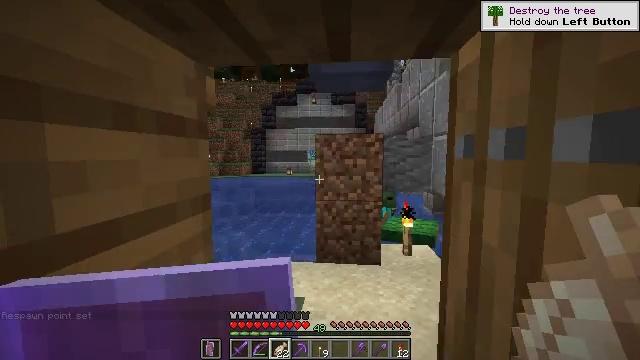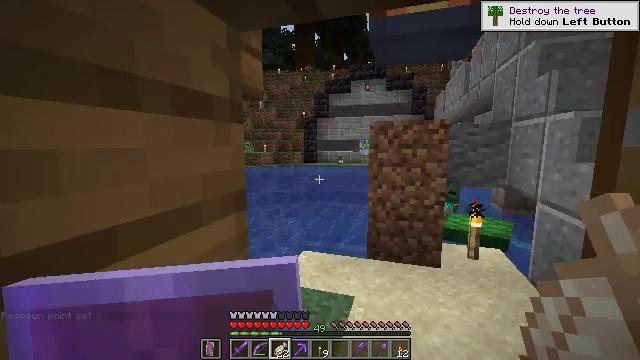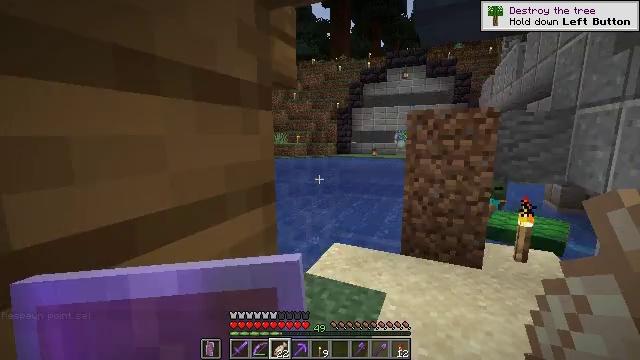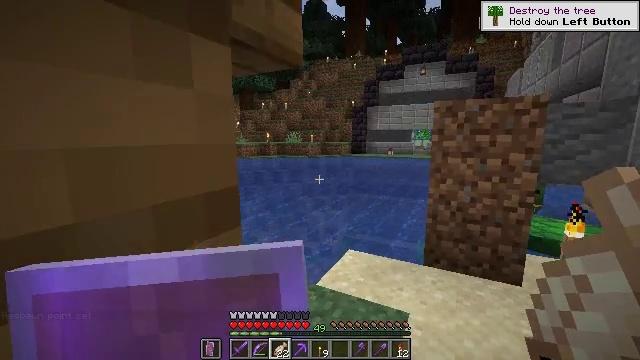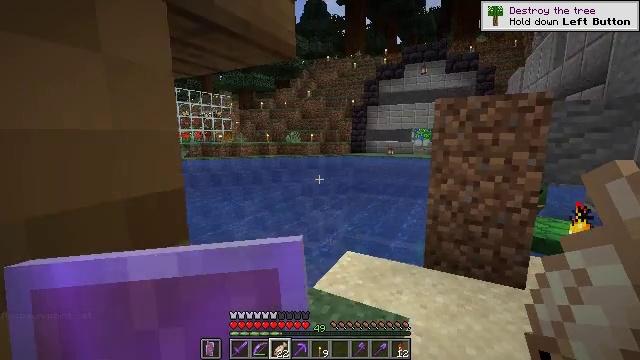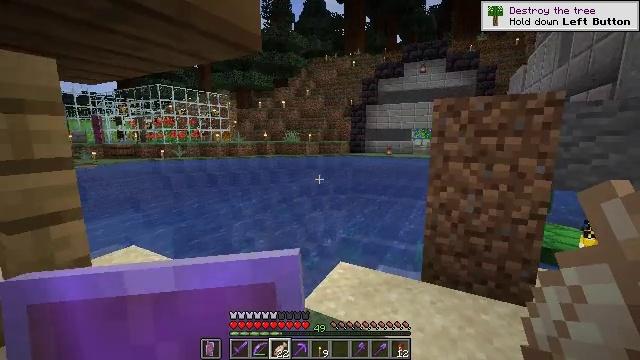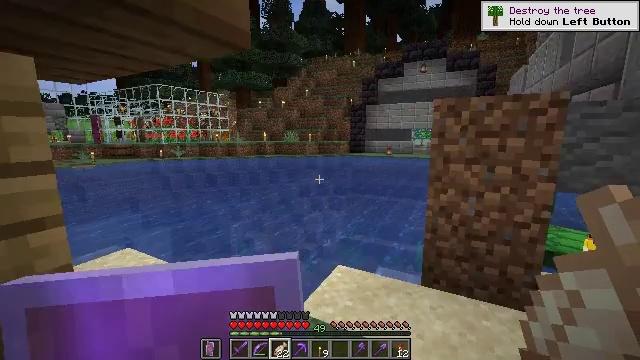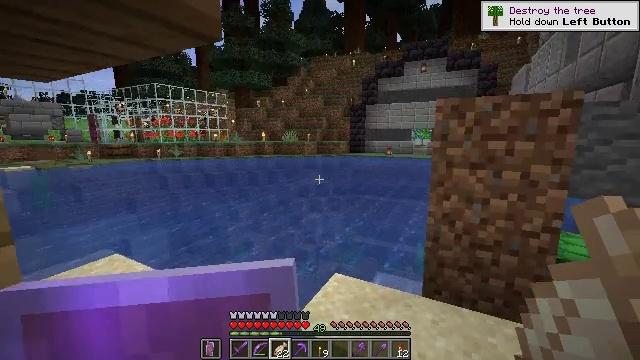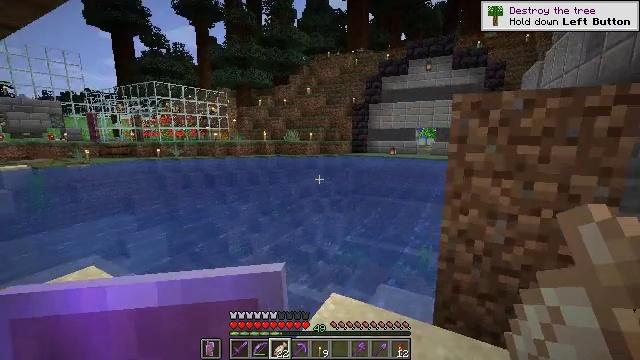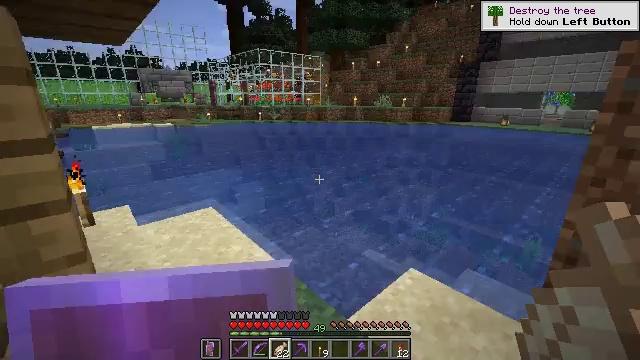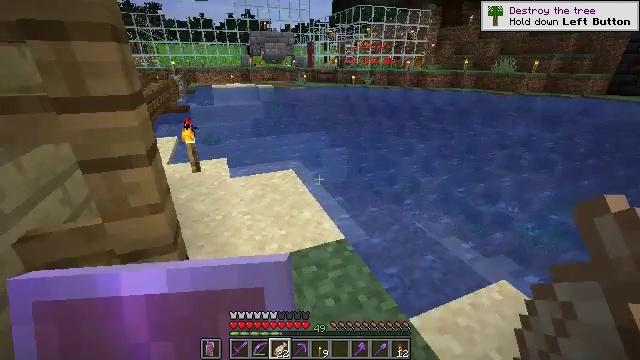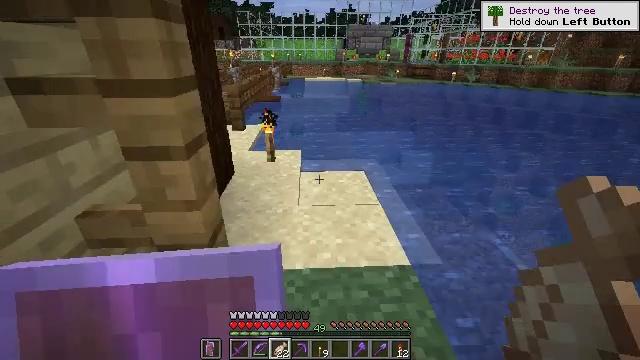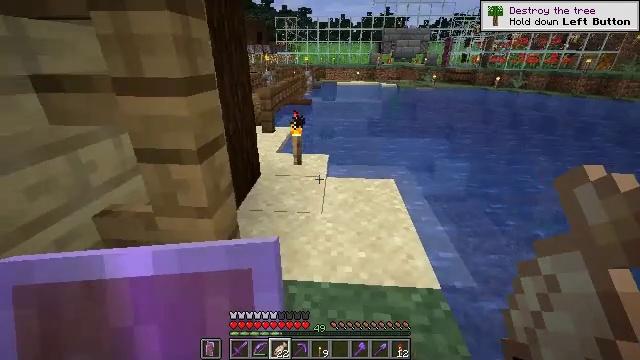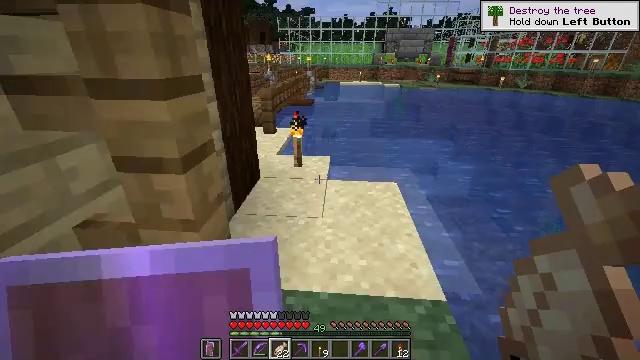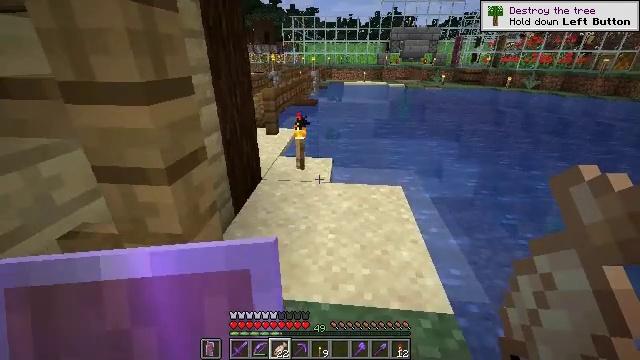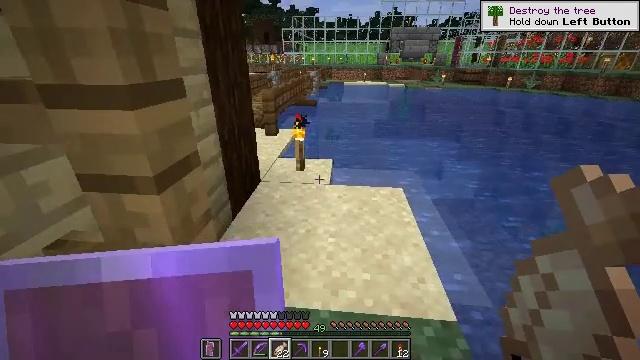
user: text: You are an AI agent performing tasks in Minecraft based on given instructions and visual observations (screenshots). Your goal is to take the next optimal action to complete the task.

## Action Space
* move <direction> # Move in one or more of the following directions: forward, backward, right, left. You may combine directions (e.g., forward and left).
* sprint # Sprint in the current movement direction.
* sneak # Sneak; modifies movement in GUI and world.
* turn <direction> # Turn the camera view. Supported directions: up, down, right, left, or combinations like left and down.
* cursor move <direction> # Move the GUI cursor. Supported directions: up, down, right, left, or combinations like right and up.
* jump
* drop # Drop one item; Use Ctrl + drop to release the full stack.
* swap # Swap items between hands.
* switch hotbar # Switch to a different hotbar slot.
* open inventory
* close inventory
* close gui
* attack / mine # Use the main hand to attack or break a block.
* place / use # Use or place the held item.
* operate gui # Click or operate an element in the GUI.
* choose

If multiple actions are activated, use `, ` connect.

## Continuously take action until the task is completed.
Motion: motion action
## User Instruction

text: Form a honey block with honey bottles in the grid.
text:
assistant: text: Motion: move forward, turn left and down
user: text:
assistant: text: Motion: move forward, turn left and down
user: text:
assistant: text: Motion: move forward, turn left
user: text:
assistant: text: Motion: move forward
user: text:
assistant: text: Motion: move forward
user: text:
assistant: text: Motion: move forward
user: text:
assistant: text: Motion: move forward
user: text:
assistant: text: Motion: move forward
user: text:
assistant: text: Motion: move forward, turn left and down
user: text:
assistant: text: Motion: move forward, turn left and down
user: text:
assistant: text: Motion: move forward, turn left and down
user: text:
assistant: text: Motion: move forward, turn left
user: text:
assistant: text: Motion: no_op
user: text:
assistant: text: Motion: no_op
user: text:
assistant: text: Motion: no_op
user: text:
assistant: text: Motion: no_op
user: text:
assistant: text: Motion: no_op
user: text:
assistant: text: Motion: move forward
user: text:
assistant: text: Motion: move forward
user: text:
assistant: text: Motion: move forward
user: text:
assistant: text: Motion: move forward
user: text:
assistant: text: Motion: move forward
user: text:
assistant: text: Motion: move forward
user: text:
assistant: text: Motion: move forward
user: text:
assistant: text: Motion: move forward
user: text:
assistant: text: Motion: move forward
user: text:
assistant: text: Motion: move forward
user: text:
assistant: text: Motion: move forward, turn left
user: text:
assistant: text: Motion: move forward, turn left and up
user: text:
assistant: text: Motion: move forward, sprint, turn left